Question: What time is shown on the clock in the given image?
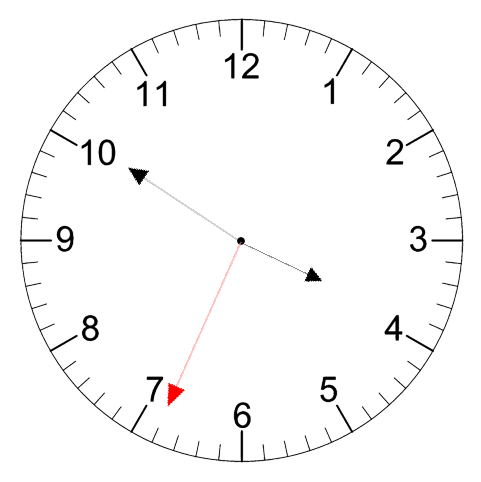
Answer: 03:50:34